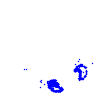
Particle: electron